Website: apple
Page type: billing-address
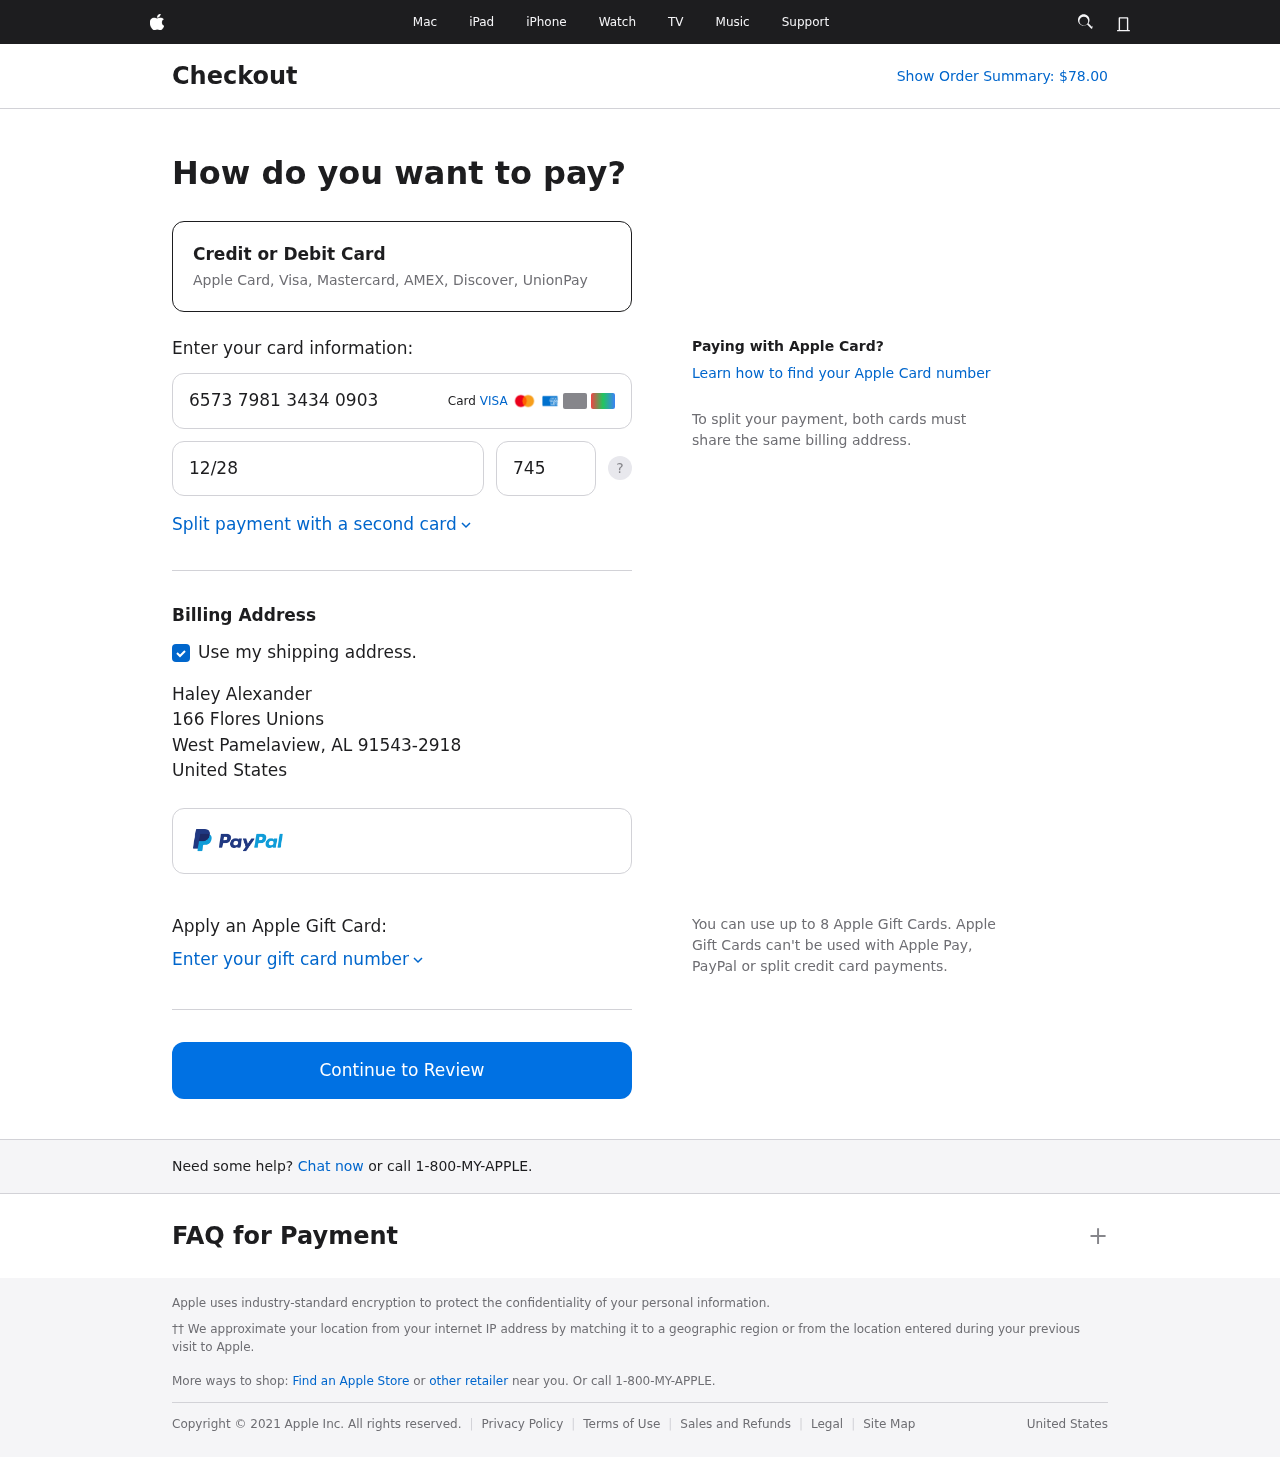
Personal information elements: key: PII_CARD_CVV
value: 745
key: PII_CARD_EXPIRY
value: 12/28
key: PII_CARD_NUMBER
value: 6573 7981 3434 0903
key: PII_CITY
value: West Pamelaview
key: PII_COUNTRY
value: United States
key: PII_FULLNAME
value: Haley Alexander
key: PII_POSTCODE_FULL
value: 91543-2918
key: PII_STATE_ABBR
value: AL
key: PII_STREET
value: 166 Flores Unions
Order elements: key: ORDER_TOTAL
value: Show Order Summary: $78.00